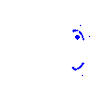
Particle: kaon